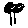
Label: tree